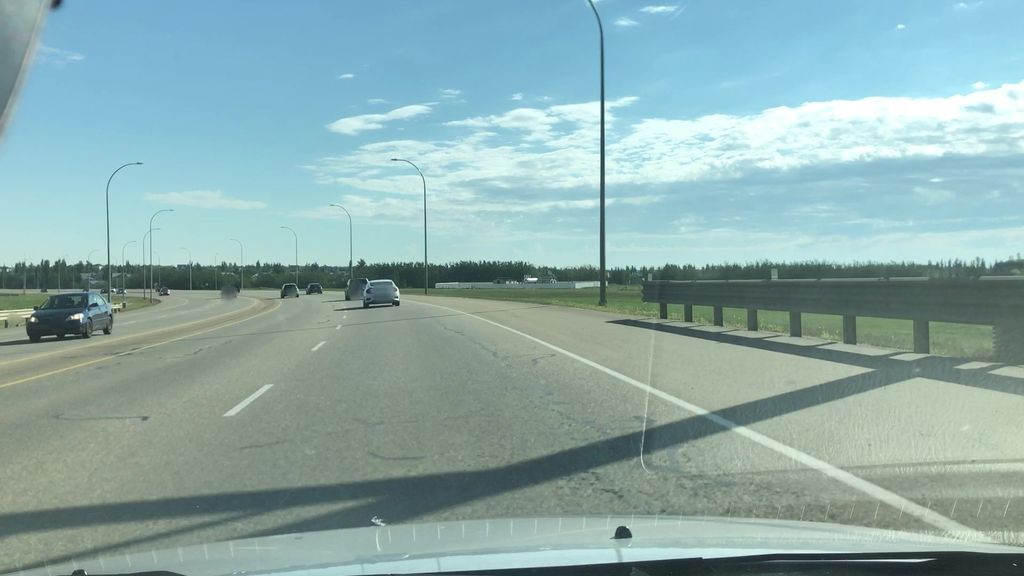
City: edmonton